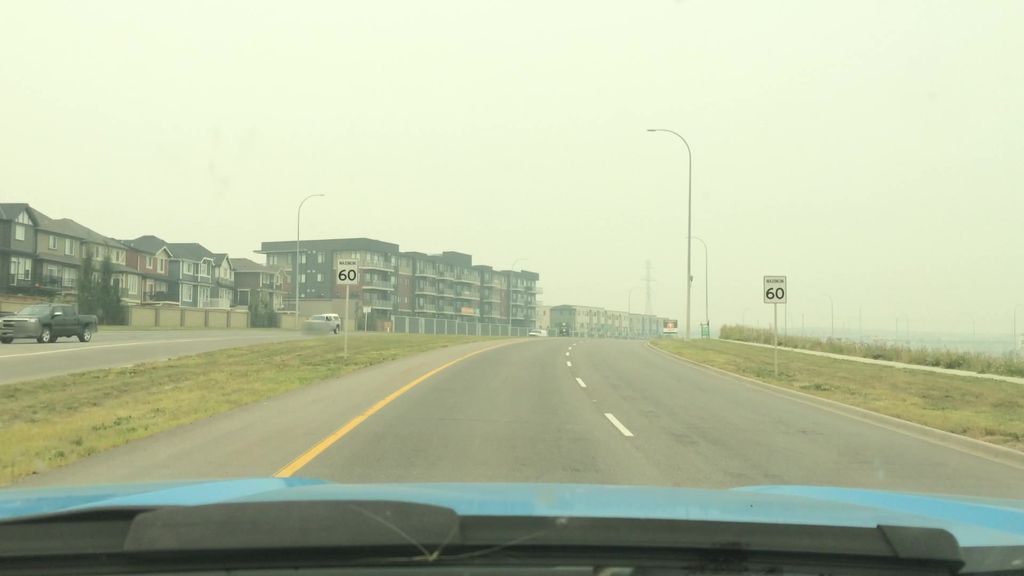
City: calgary